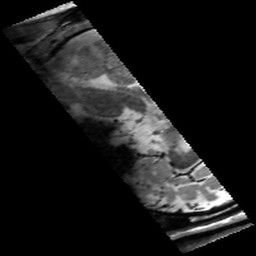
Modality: T2w
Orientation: sagittal
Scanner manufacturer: siemens
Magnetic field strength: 6.98 T
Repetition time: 5.65 s
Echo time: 0.044 s